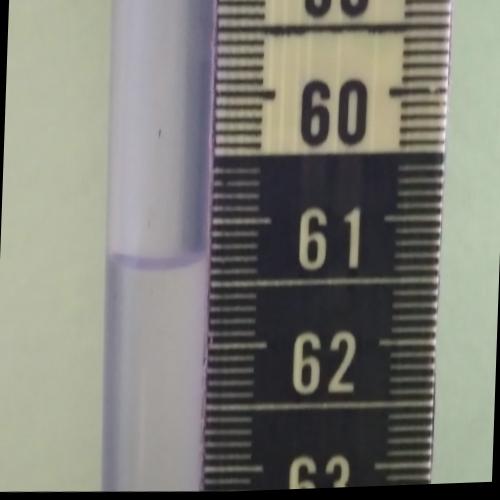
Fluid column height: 61.3 cm